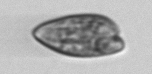
Label: Prorocentrum_dentatum